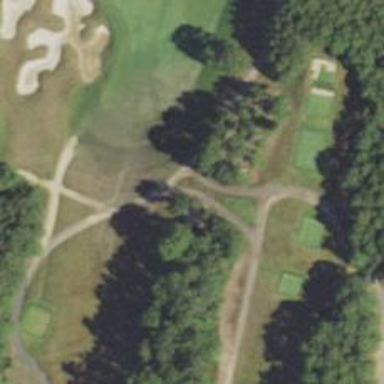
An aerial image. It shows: Path for golf carts.